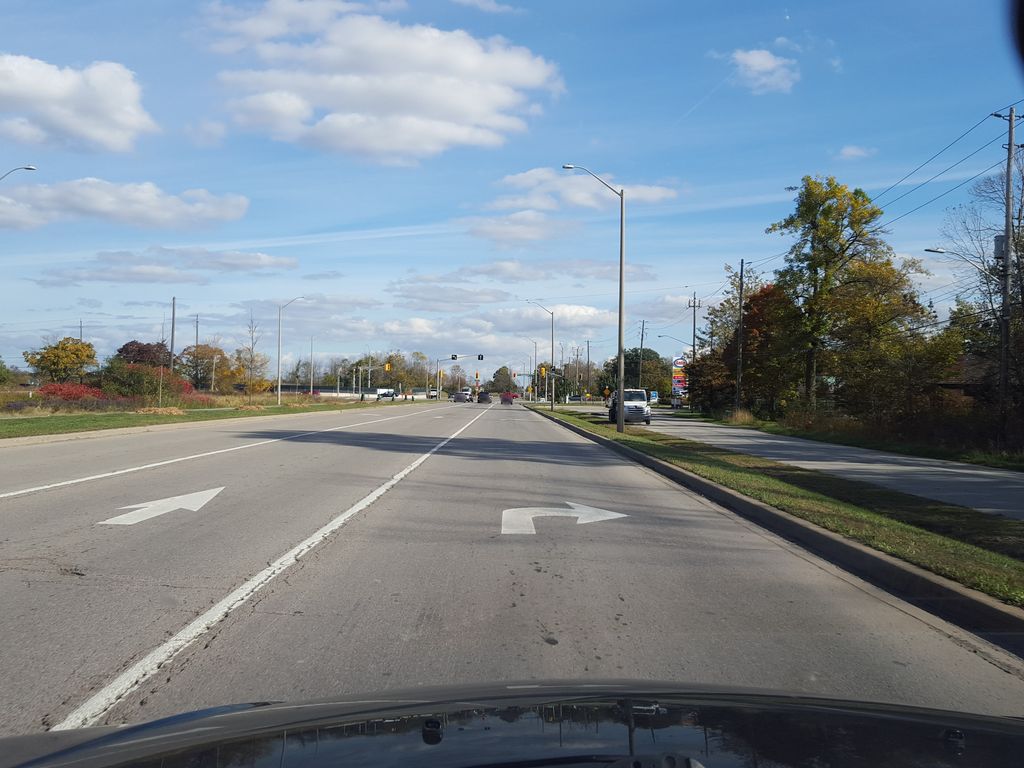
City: hamilton